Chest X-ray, AP view. Patient: 65 years old, sex M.
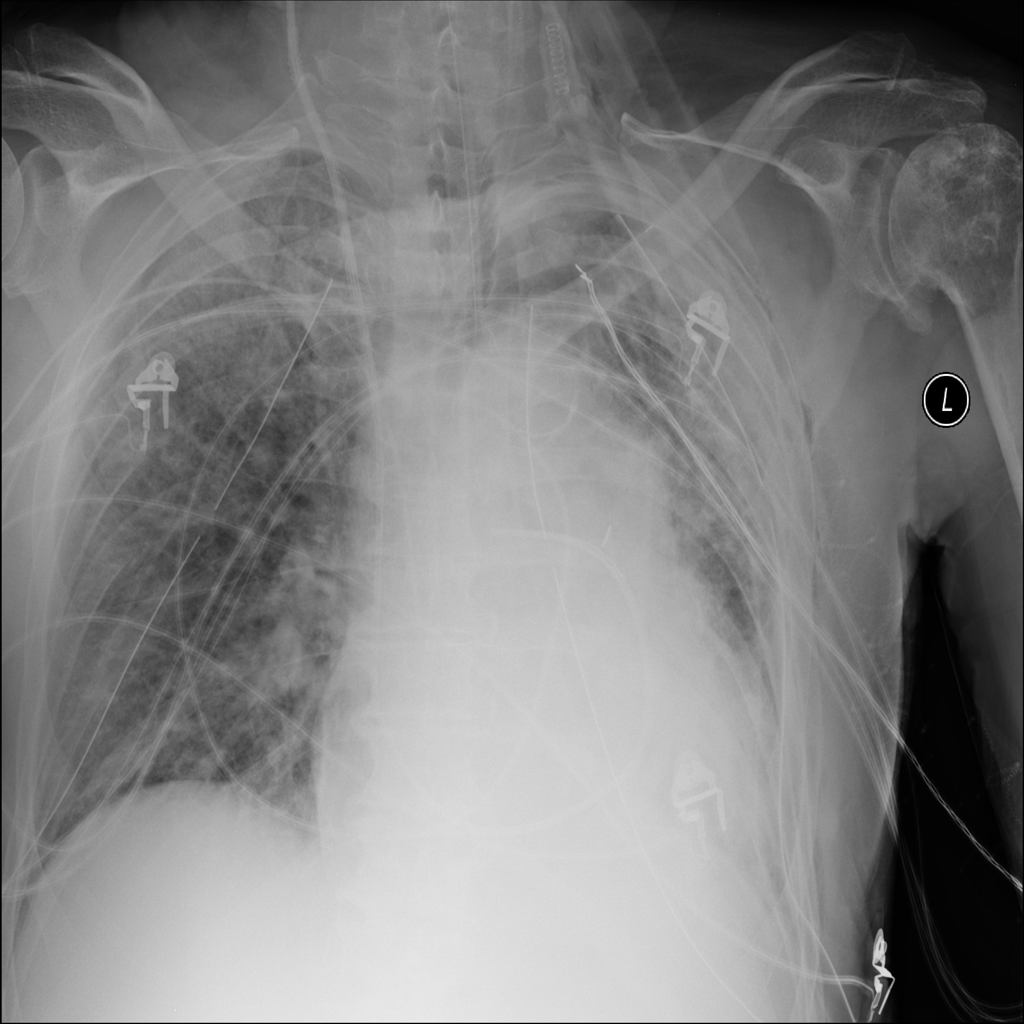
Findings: Infiltration